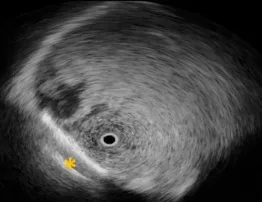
After agitated saline solution injection from the femoral vein, no residual shunt immediately after device release. RA, right atrium; LA, left atrium; DS, delivery sheath across the septal fenestration.
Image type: radiology (ultrasound)